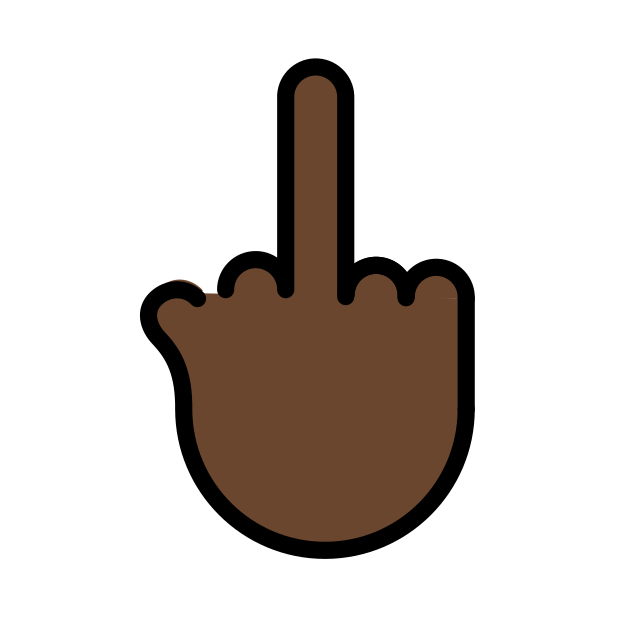
middle finger: dark skin tone